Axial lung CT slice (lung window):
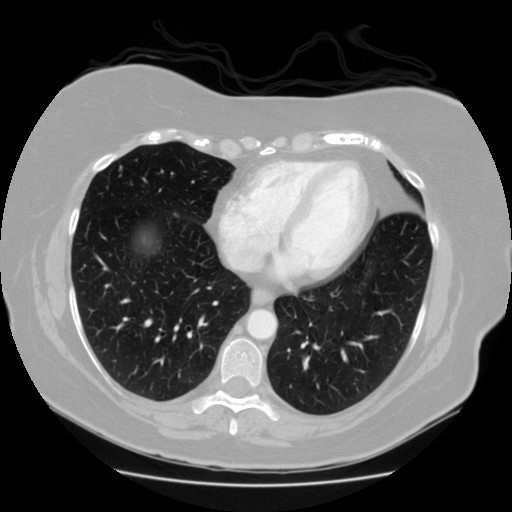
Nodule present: no